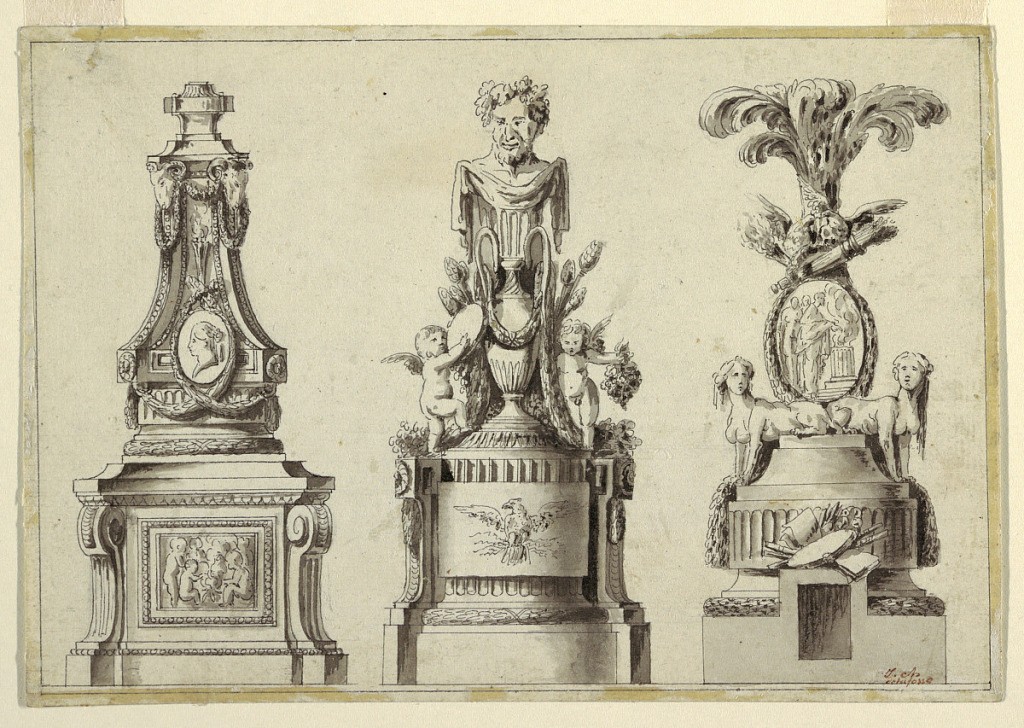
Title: Designs for Three Pedestals
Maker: Jean-Charles Delafosse, French, 1734 – 1789
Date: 1770–80
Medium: Pen and black ink, brush and watercolor on off-white laid paper
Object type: Drawing
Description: Left: Tall shaft decorated with two rams heads, drafted in garlands, below a portrait plaque containing a profile of a woman facing left, base baring central relief of putti.
Center: two winged putti flank a talla antique-style urn from which arises a bust of Bacchus, the base bears an eagle in relief.
Right: Above base two sphinxes flank medallion relief depicting three figures and billowing smoke, surmounted by trophy of birds, a quiver of arrows and pumes at top.